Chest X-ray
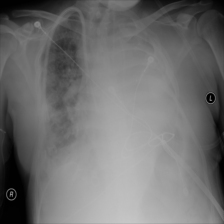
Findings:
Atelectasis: negative
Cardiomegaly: negative
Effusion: positive
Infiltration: negative
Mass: negative
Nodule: negative
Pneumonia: positive
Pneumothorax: negative
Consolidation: negative
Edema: positive
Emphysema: negative
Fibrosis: negative
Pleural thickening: negative
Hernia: negative